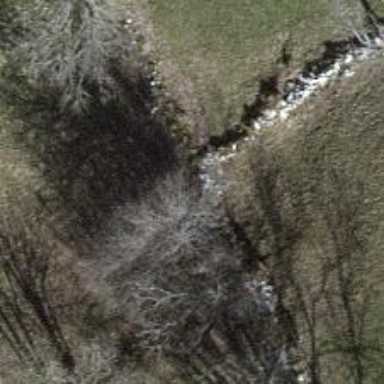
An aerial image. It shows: Dry stone wall barrier.